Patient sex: M
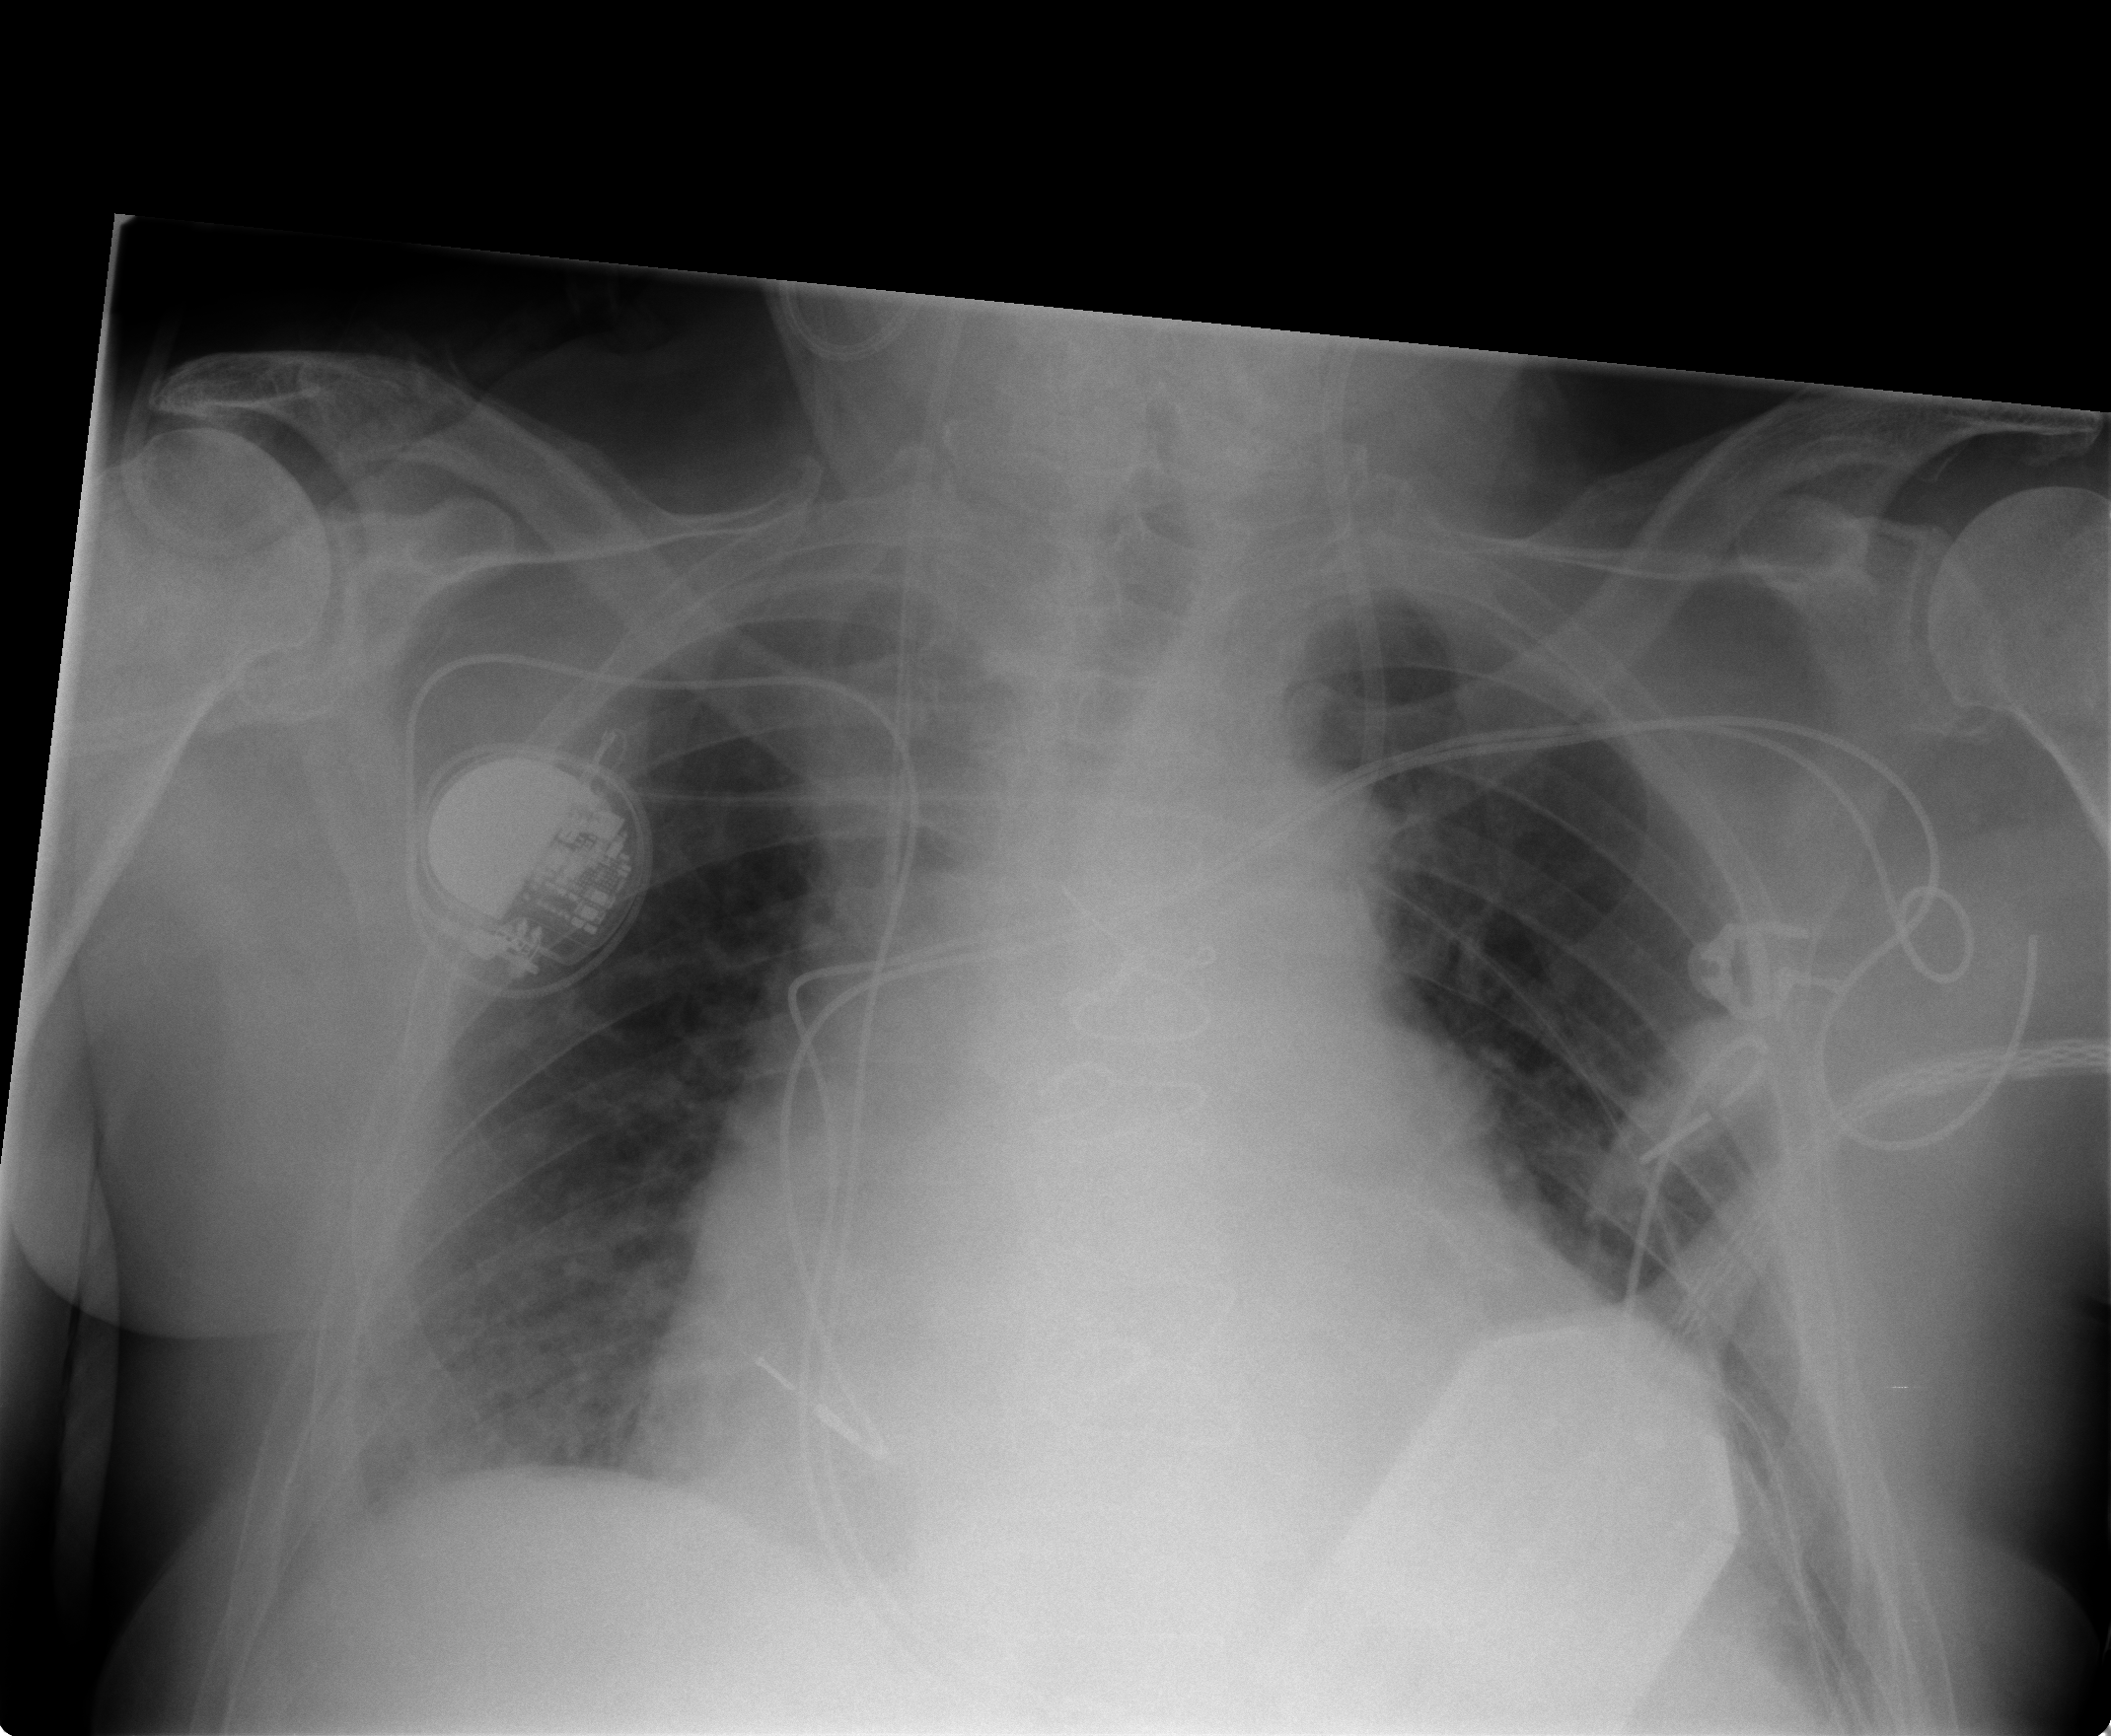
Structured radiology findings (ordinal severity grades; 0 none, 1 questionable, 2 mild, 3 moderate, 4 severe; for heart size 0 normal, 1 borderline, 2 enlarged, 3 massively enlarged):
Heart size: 3
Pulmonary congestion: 1
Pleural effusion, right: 0
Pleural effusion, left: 0
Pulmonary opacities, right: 2
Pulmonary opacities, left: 1
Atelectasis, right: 1
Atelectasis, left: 1